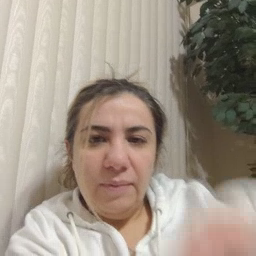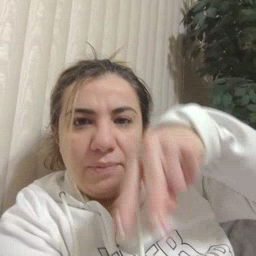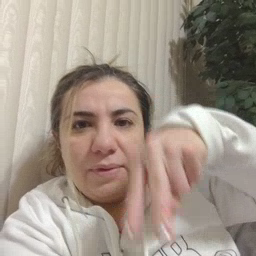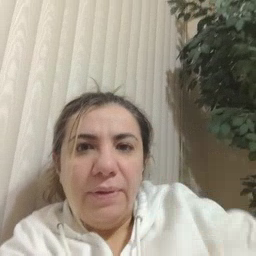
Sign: napkin